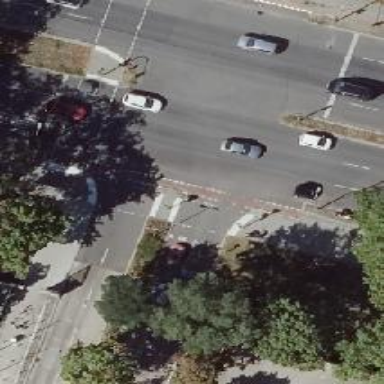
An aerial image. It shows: Road with traffic signals.